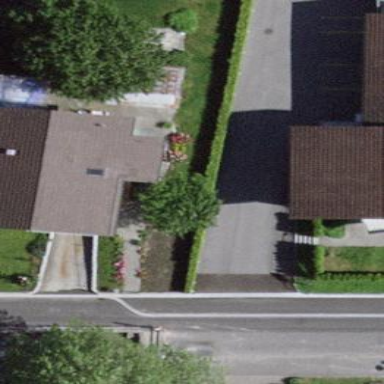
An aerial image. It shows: Simple house.